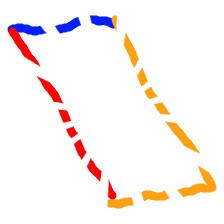
Shape: parallelogram